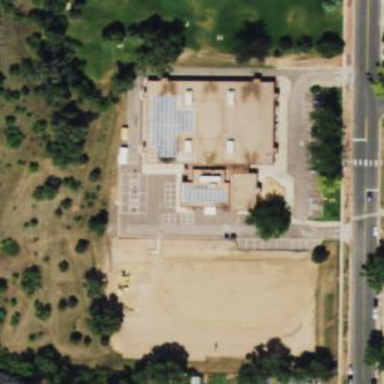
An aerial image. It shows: School building.